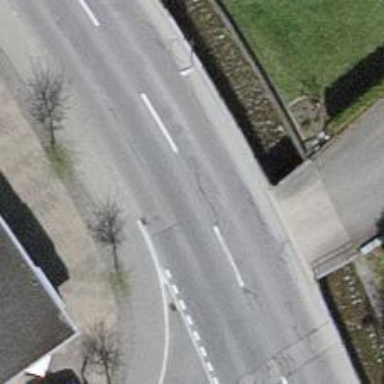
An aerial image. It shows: Tertiary road.